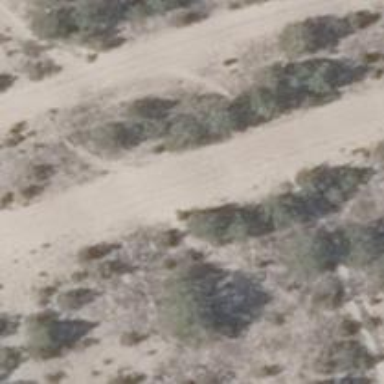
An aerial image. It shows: Sandy track road with grade5 tracktype.